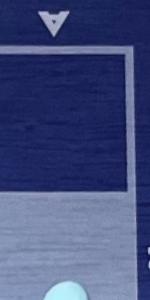
Label: Empty